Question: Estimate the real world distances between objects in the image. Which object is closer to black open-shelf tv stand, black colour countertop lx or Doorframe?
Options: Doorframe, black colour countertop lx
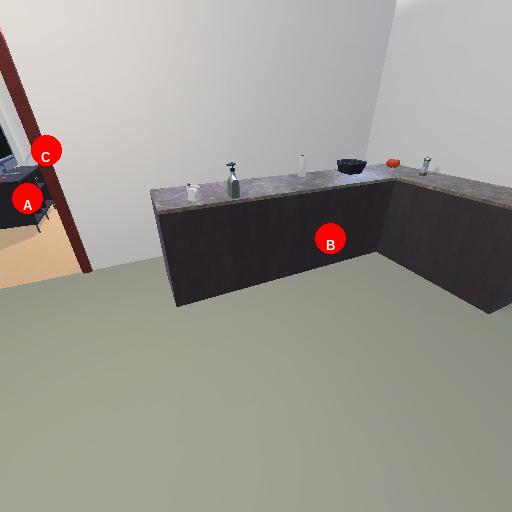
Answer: Doorframe